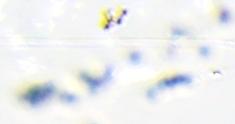
Label: Phaeocystis